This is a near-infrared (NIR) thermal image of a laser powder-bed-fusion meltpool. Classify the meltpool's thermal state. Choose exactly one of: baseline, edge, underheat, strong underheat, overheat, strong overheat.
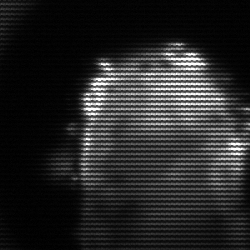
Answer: baseline